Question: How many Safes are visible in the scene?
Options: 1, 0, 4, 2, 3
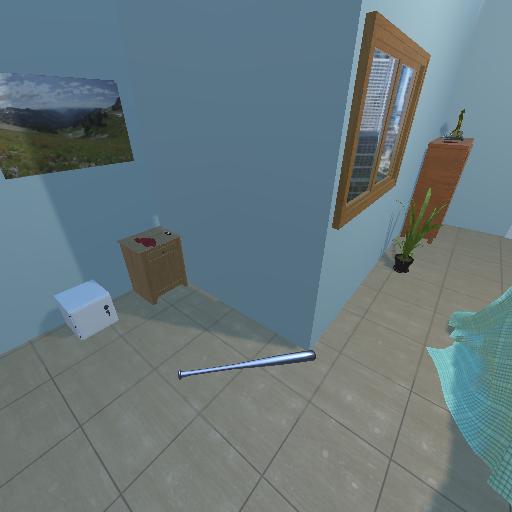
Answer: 1